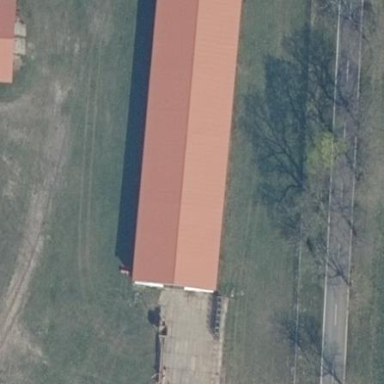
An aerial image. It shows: Farm auxiliary building.